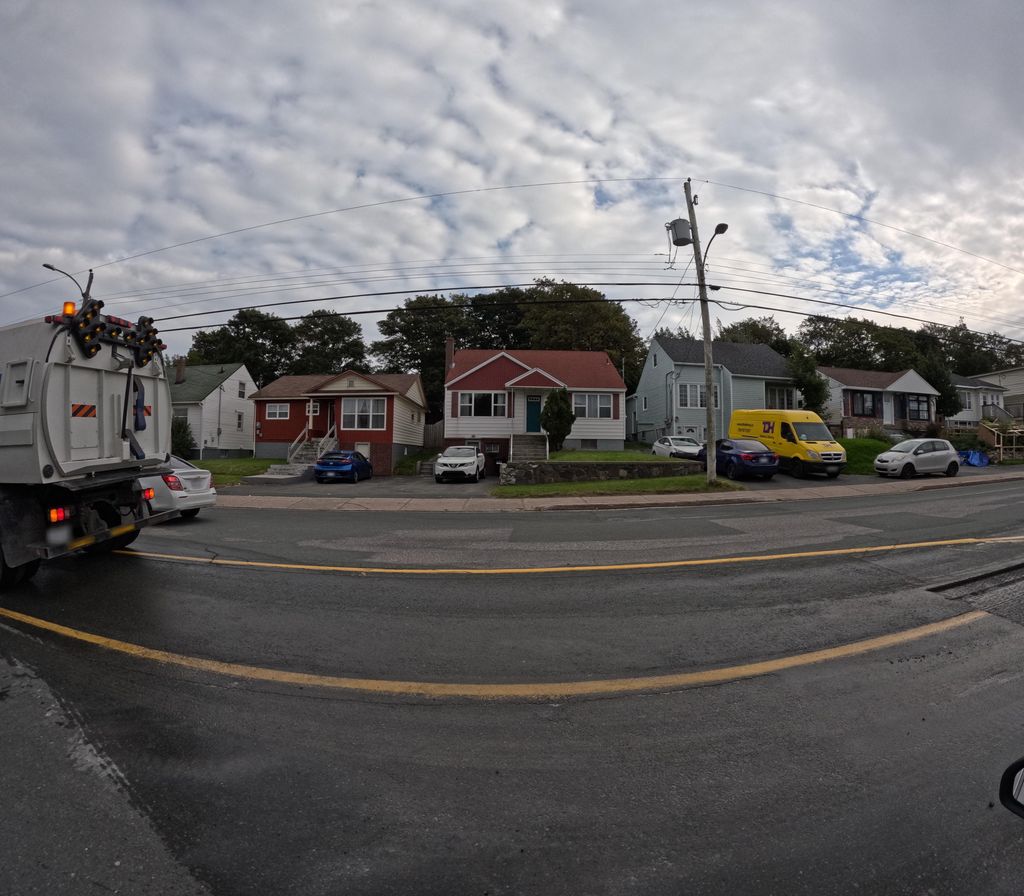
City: st_johns